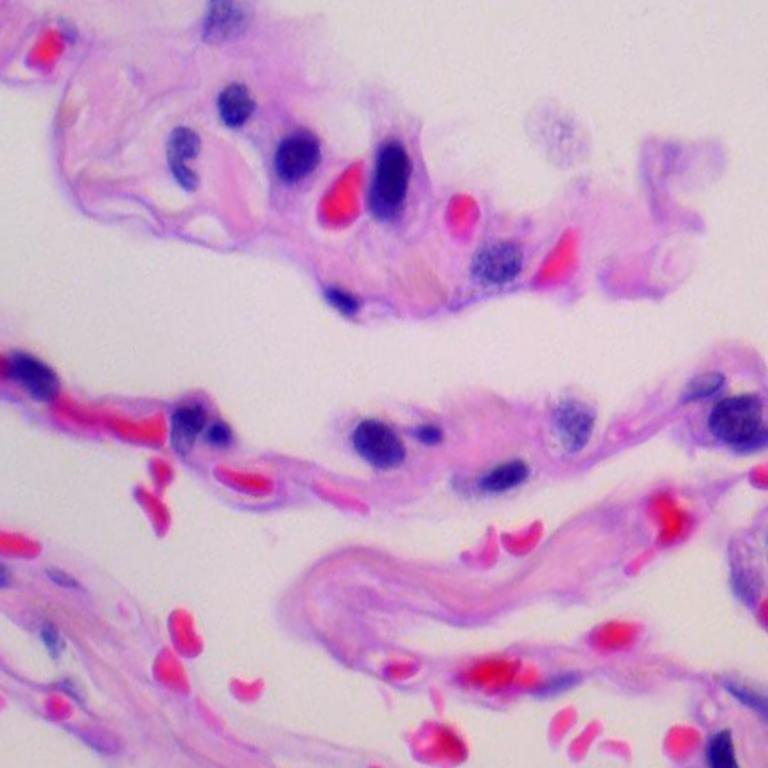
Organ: lung
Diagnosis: benign